Field crop: tomato
Growth stage: 2
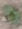
Species: solanum